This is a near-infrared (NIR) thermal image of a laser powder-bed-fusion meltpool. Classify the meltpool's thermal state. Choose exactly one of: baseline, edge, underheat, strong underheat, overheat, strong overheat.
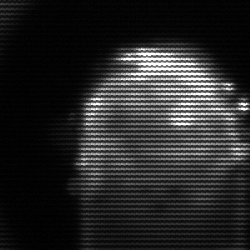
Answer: baseline